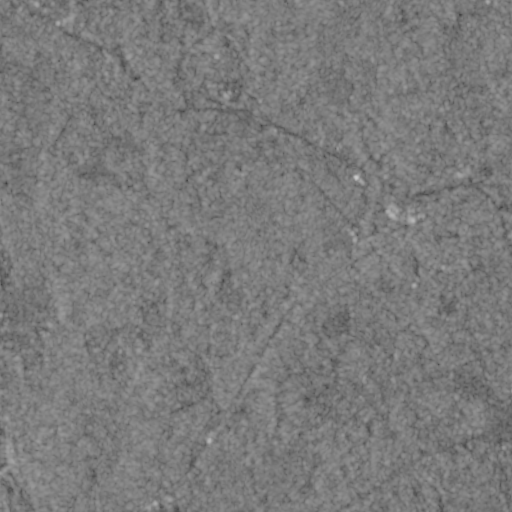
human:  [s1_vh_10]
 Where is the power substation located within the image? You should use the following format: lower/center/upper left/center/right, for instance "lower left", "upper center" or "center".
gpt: The power substation is located in the lower right of the image.
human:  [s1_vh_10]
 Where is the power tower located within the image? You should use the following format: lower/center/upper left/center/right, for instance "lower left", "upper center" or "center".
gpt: The power tower is located in the lower right of the image.
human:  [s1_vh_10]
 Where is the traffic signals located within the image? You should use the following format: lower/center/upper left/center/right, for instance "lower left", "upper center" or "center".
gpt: The traffic signals is located in the center right of the image.
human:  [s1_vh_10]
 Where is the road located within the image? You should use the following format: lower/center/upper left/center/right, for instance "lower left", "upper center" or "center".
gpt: There is no road in the image.

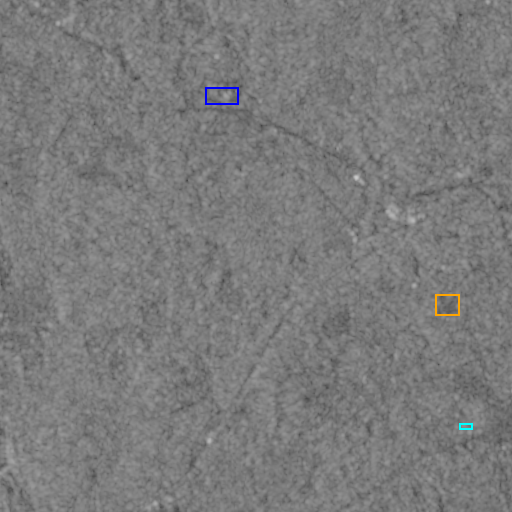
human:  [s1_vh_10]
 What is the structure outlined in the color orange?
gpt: The structure outlined in orange is a park.
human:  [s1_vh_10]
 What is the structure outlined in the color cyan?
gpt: The structure outlined in cyan is a power substation.
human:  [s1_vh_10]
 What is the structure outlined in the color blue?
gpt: The structure outlined in blue is a building.
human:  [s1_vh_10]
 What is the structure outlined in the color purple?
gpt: There is no purple outline.